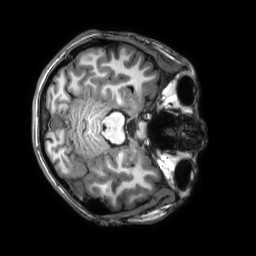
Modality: T1w
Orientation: axial
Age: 23
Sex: female
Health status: healthy
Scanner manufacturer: philips
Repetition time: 0.009 s
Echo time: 0.004 s